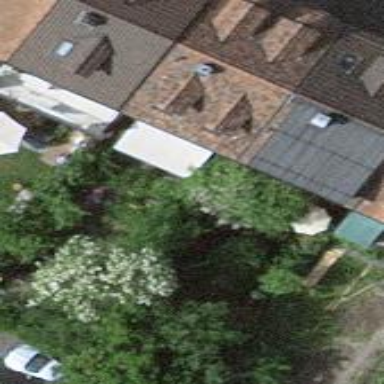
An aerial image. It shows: Terrace building with gabled roof.